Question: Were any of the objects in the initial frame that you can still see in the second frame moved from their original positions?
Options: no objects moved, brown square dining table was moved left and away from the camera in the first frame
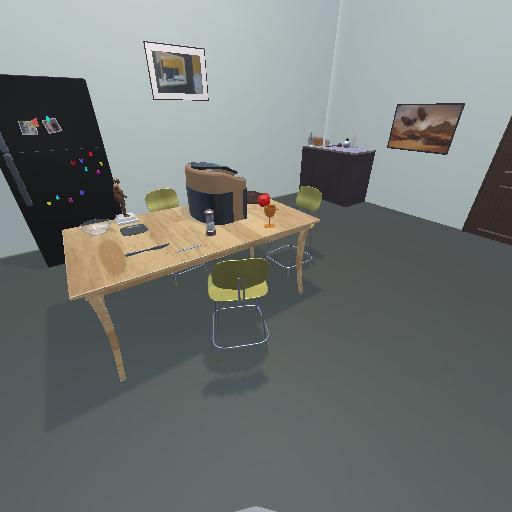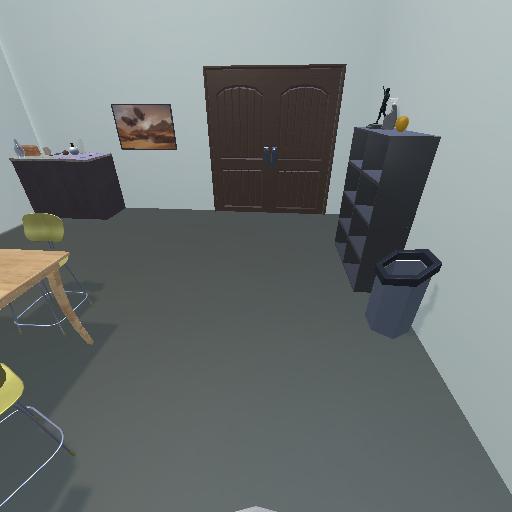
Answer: no objects moved